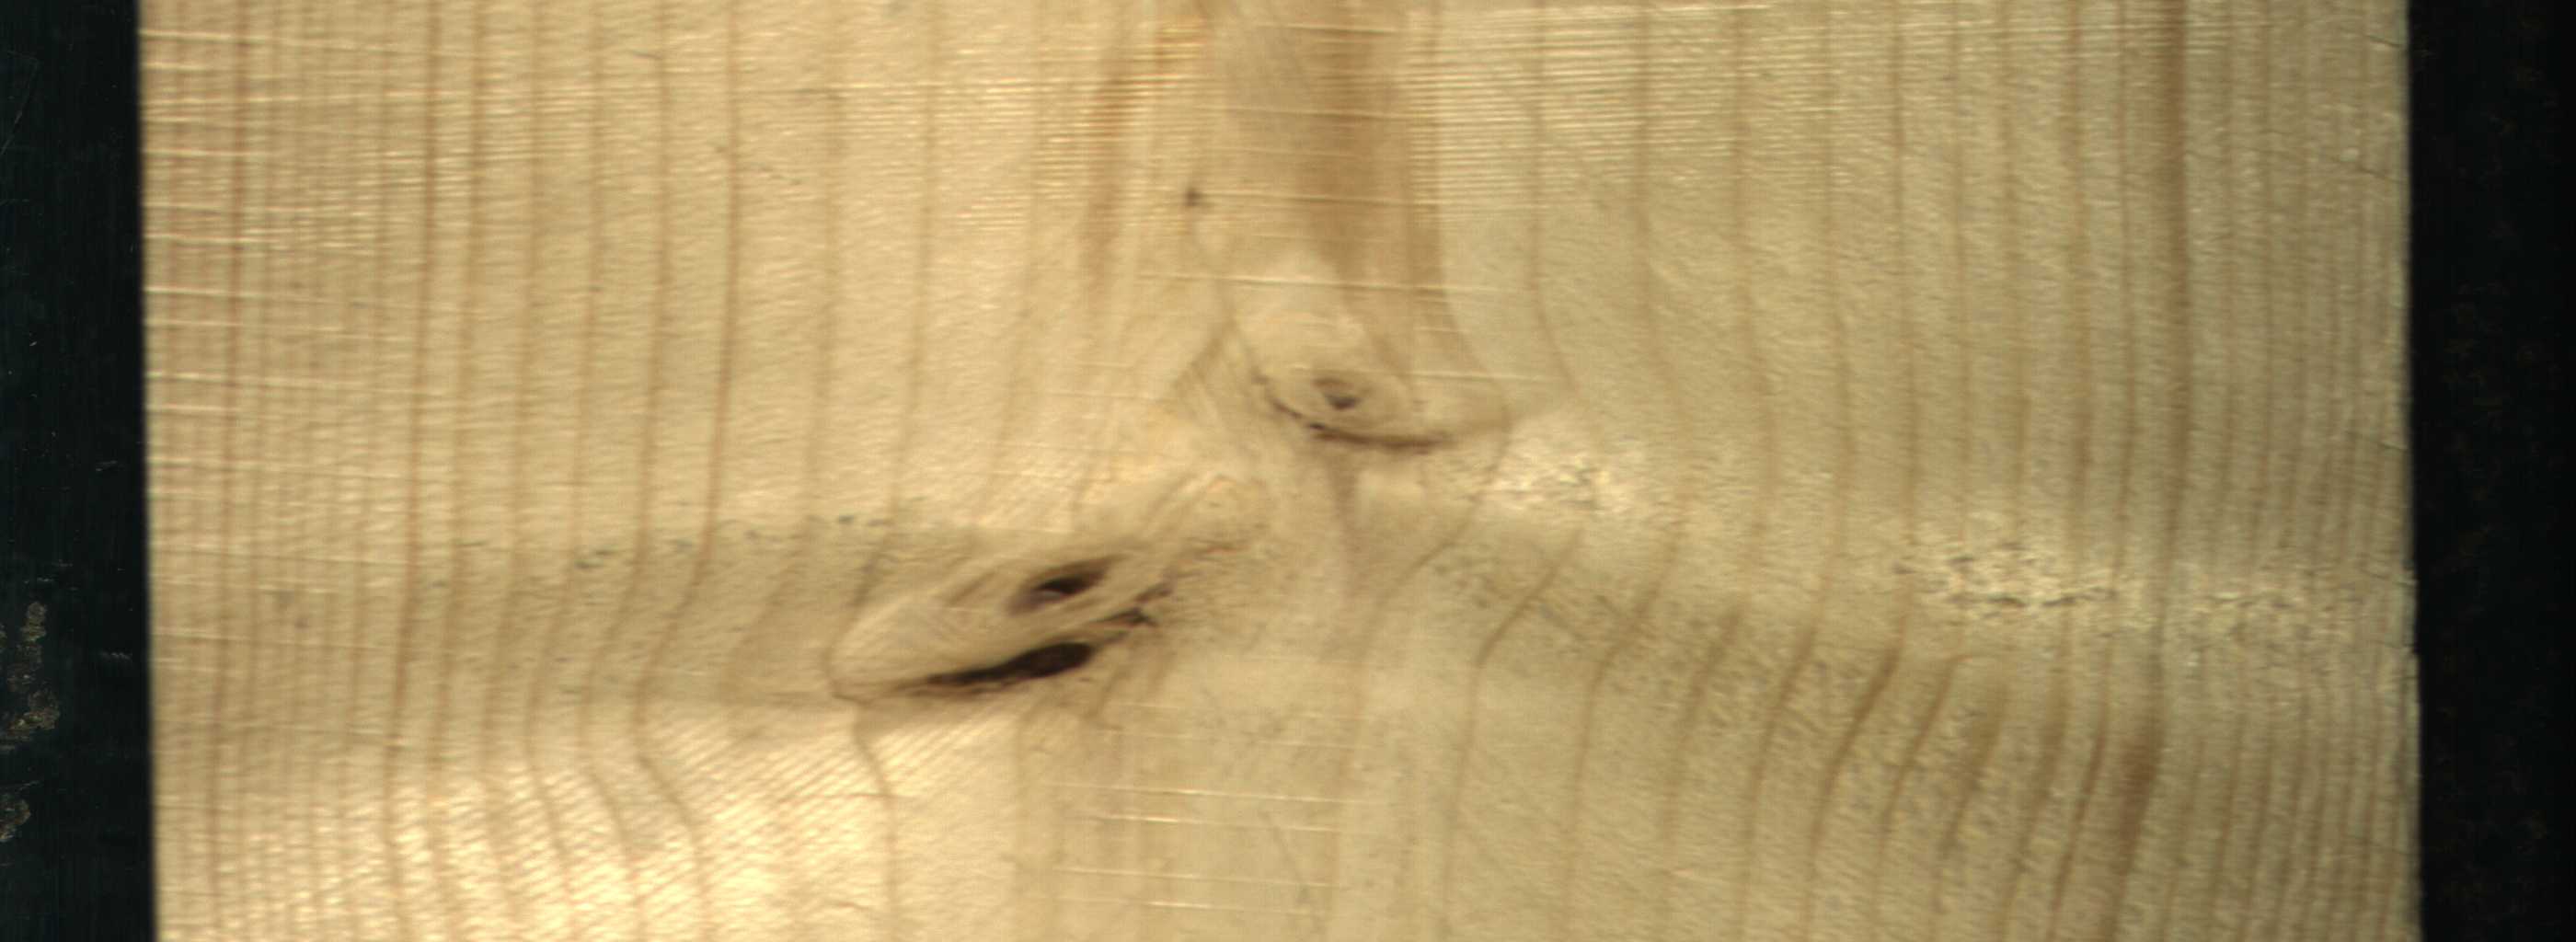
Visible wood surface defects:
Dead_Knot
Live_Knot